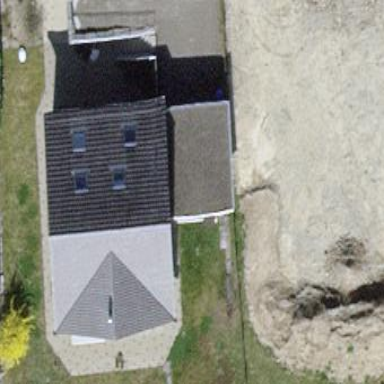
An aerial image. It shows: Detached building.